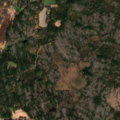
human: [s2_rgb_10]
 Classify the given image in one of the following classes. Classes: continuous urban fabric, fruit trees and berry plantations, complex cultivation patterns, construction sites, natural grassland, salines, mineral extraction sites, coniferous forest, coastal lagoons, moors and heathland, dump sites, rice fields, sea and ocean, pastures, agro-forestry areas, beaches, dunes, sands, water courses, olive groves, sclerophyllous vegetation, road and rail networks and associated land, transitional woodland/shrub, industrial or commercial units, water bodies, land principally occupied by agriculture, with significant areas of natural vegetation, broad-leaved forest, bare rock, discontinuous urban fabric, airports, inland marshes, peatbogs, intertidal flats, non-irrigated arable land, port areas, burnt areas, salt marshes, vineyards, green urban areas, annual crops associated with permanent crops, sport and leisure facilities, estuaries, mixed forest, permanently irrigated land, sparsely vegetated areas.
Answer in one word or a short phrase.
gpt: land principally occupied by agriculture, with significant areas of natural vegetation, mixed forest, bare rock, sea and ocean